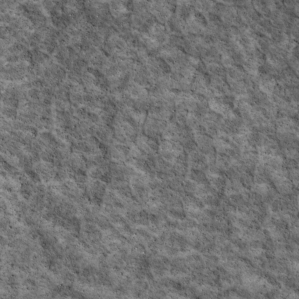
Label: non_frost